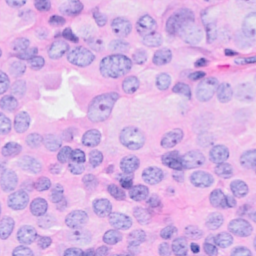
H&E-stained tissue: Breast